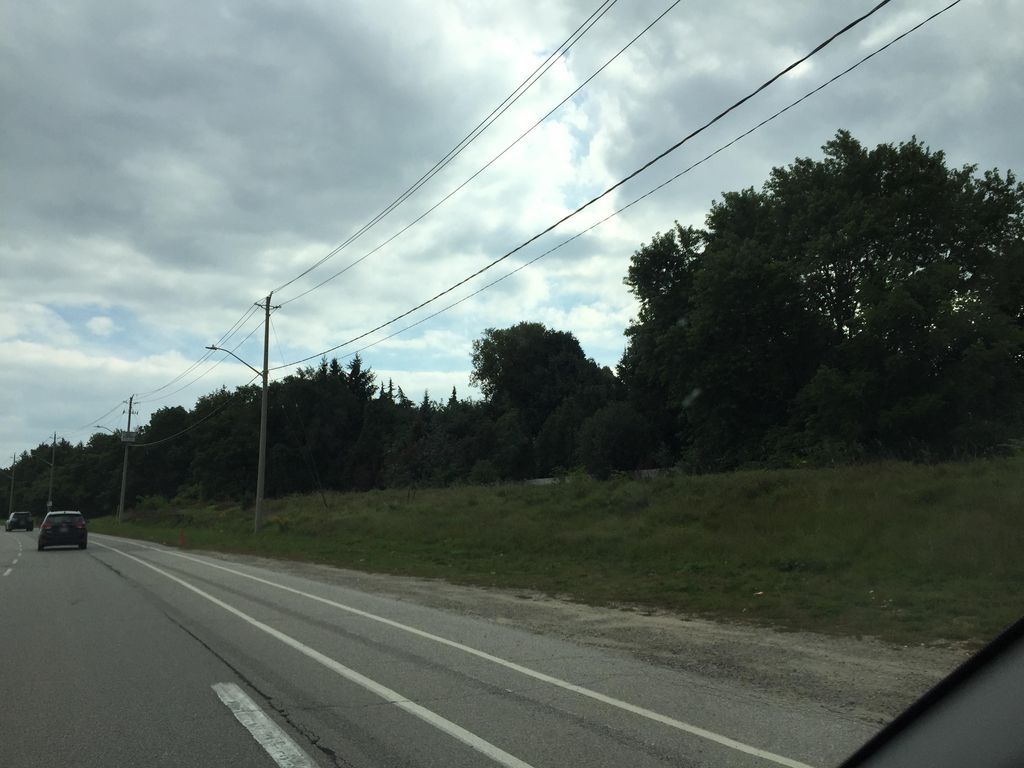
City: kitchener-waterloo